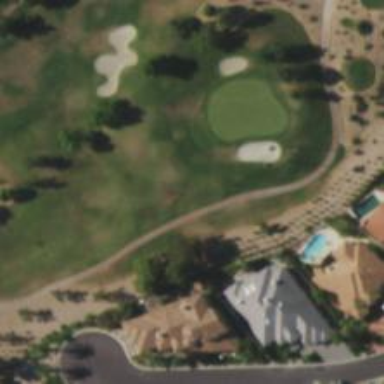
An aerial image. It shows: Golf hole.